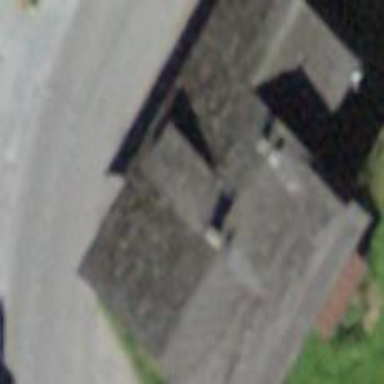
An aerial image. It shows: Detached building.